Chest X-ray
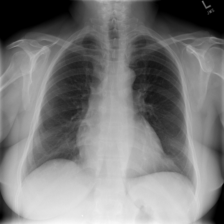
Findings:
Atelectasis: negative
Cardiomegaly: negative
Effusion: negative
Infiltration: negative
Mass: negative
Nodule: negative
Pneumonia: negative
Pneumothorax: negative
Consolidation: negative
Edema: negative
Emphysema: negative
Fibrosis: negative
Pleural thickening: negative
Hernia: negative